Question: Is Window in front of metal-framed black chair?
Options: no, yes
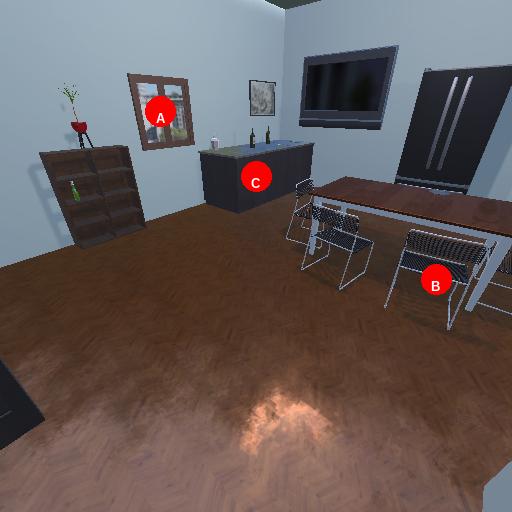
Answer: no